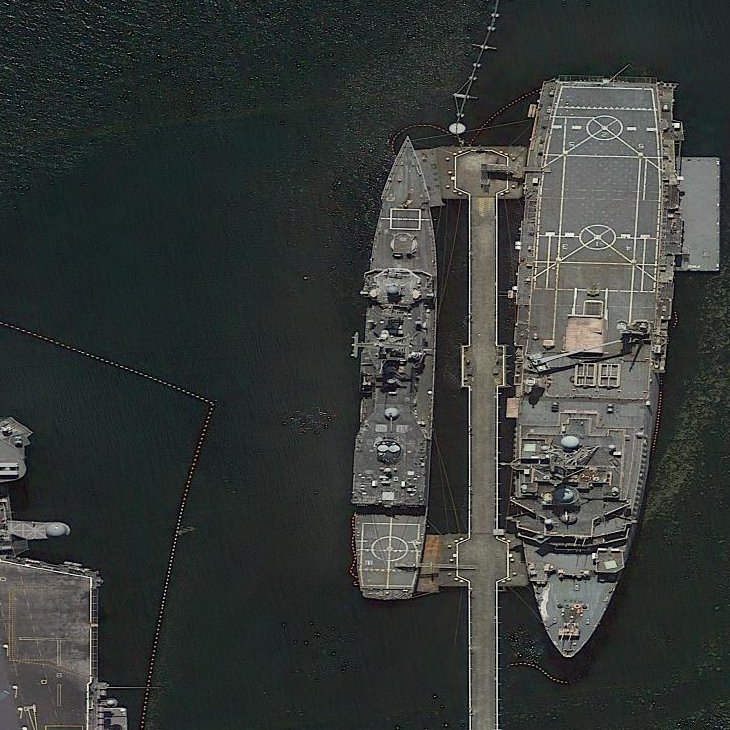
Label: cruiser